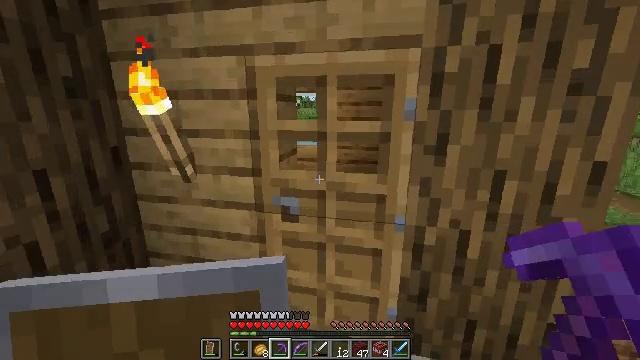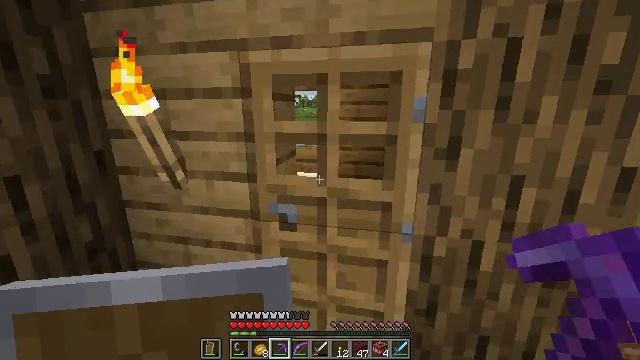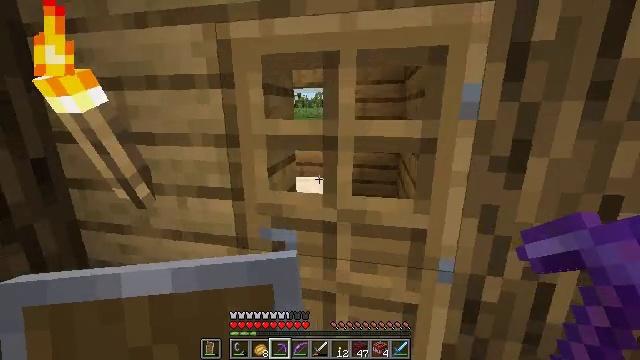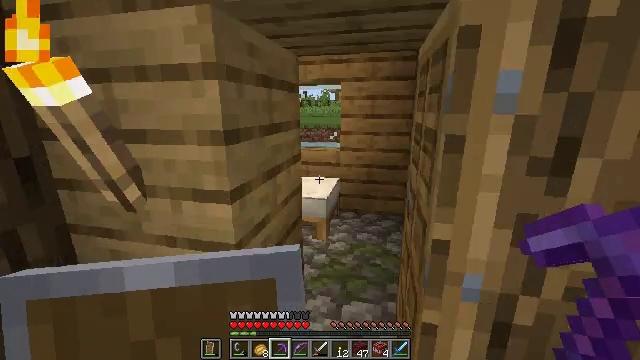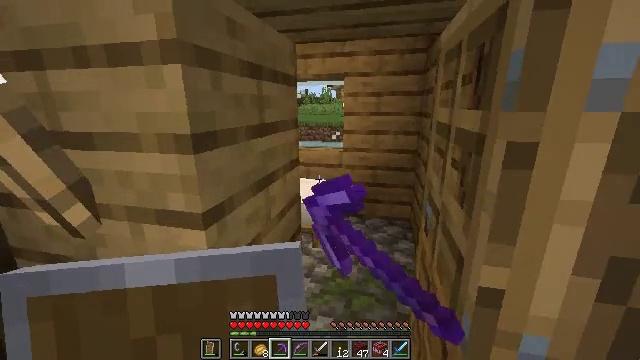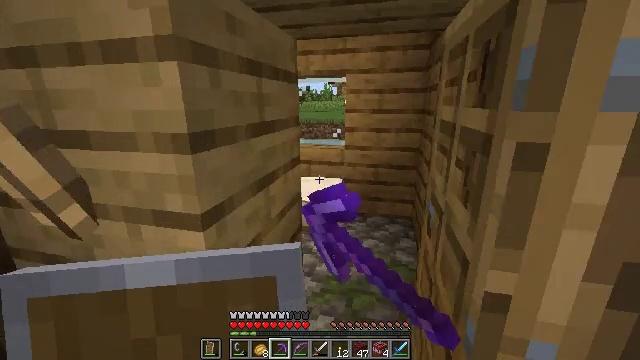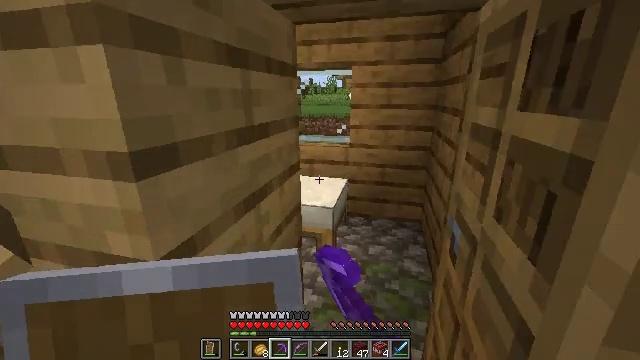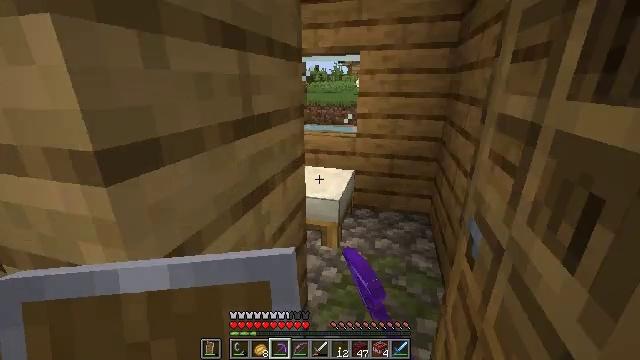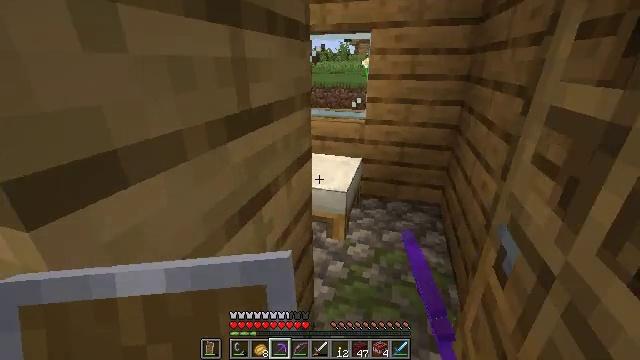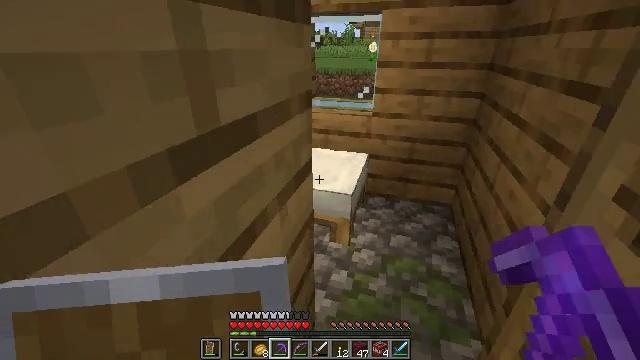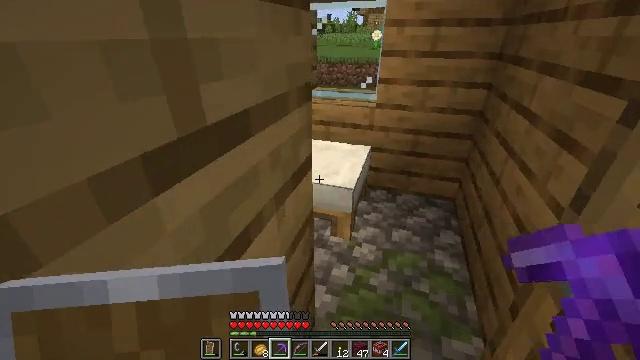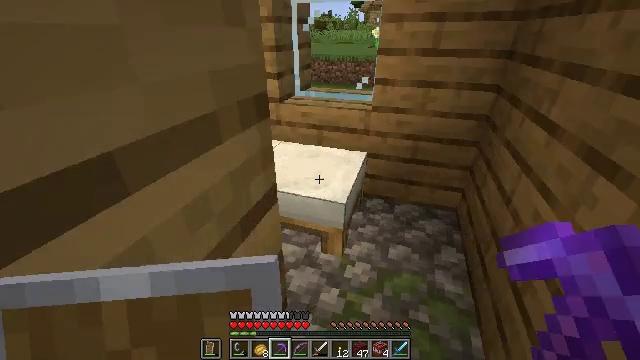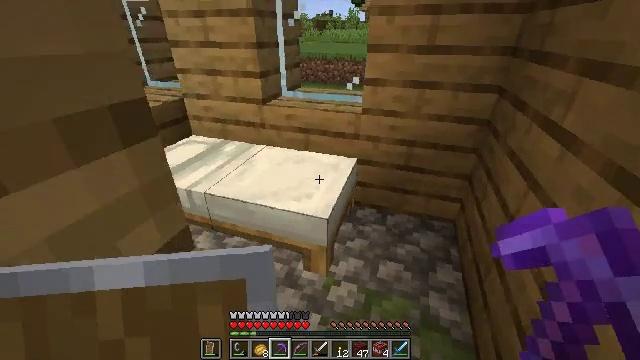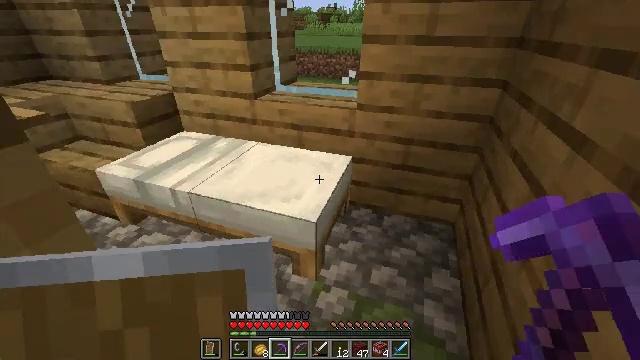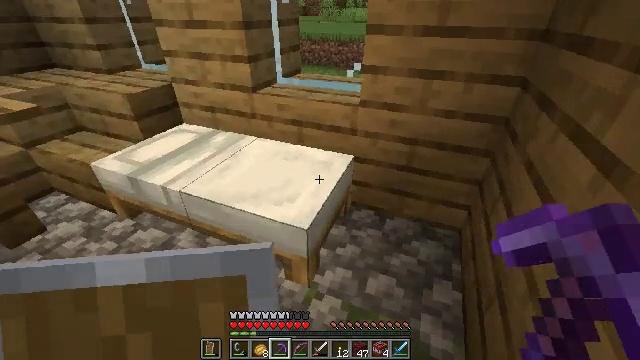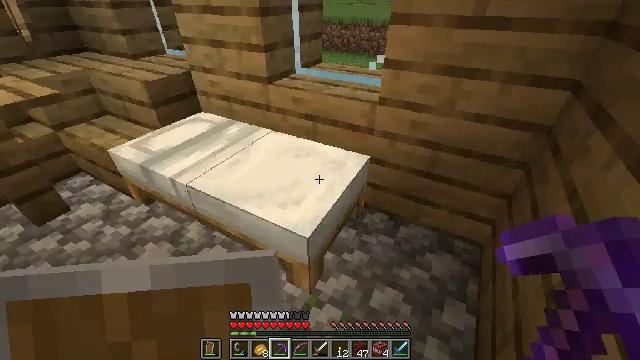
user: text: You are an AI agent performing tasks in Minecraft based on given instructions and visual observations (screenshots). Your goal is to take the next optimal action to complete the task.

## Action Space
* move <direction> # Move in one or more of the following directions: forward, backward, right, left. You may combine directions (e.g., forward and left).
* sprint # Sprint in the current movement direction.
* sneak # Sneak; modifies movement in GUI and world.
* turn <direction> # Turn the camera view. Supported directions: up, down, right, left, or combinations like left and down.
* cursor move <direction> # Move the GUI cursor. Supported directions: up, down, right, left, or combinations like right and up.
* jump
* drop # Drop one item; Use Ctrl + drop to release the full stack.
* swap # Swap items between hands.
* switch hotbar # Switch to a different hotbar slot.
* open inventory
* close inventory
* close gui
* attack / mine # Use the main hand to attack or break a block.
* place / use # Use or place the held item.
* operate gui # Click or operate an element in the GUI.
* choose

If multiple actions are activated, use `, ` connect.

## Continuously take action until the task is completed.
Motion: motion action
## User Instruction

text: Interact with the furnace to make netherite scrap.
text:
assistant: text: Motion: move forward
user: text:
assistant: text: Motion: move forward
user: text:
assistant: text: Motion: move forward, turn left, use / place
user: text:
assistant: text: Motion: move forward, use / place
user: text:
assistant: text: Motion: move forward
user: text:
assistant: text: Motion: move forward, turn down
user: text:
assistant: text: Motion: move forward, turn left and down
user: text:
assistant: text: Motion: move forward, turn left and down
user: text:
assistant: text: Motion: move forward, turn down
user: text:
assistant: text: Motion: move forward, turn down
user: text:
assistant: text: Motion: move forward
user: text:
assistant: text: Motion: move forward and move right
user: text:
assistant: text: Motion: move forward and move right, turn down
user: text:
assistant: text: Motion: move forward and move right, turn left and down
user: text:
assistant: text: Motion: move forward and move right, turn left and down
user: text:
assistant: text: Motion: move forward and move right, turn left and down
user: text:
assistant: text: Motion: turn left and down
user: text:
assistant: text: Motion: turn left
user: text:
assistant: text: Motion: turn left, use / place
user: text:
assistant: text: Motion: use / place
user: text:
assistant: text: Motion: use / place
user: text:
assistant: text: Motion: turn right, use / place
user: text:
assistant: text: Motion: turn right
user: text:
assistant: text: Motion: no_op
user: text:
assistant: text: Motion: no_op
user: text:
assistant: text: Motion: no_op
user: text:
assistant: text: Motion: no_op
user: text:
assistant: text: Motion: no_op
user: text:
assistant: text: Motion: turn left
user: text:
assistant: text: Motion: turn left